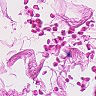
Metastatic tissue present: no